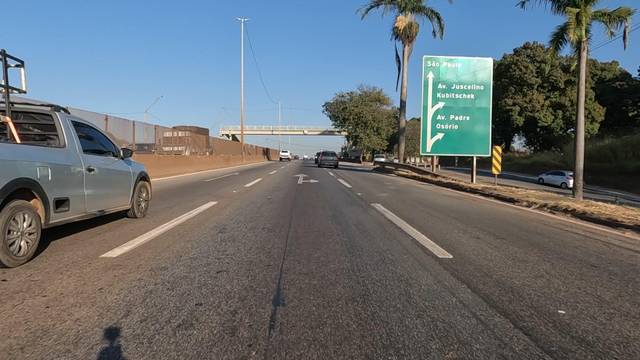
Region: Brazil
Coordinates: -19.975, -44.192